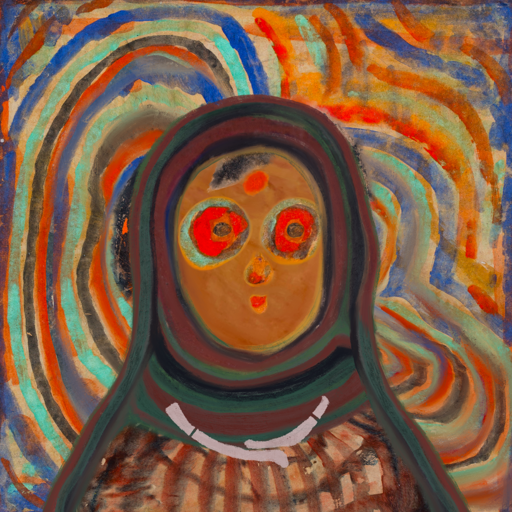
Background: Sisters, Head And Neck Front: Pious_Lady, Face Front: Sisters, Bust: Orphan, Hair Front: Childish, Head Accessory: After_Raid_Scarf, Second Necklace: Blank, Necklace: Hypocrite_2, Baby: Blank